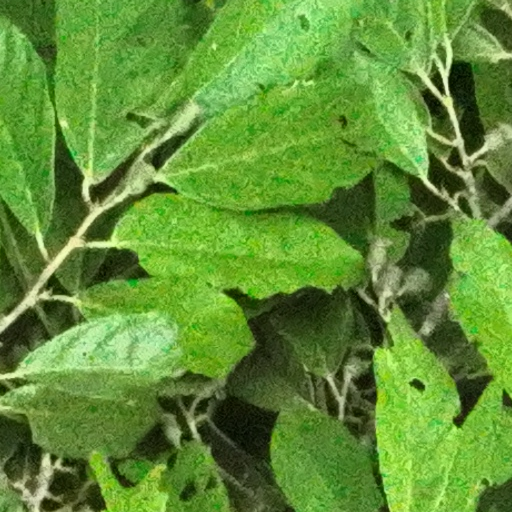
Species: Quararibea stenophylla
GBIF accepted scientific name: Quararibea stenophylla
Crown area (m\u00b2): 51.705